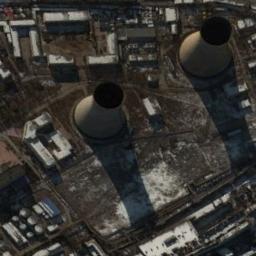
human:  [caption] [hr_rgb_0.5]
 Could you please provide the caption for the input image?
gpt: The thermal power station is on the bare land next to some buildings .

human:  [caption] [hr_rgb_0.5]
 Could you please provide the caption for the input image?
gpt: Many buildings of different shapes are next to the thermal power station .

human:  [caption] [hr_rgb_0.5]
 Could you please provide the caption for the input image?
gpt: There are some buildings in the thermal power station with two cooling towers .

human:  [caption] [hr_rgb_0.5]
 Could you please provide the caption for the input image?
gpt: There are two thermal power stations and several building blocks .

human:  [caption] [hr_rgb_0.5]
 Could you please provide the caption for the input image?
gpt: There are some white buildings and two chimneys on the thermal power station .